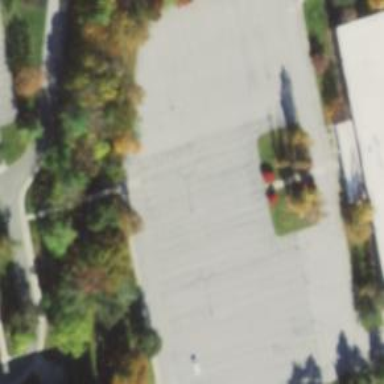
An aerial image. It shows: Parking area.